Field crop: maize
Growth stage: 2
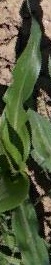
Species: maize